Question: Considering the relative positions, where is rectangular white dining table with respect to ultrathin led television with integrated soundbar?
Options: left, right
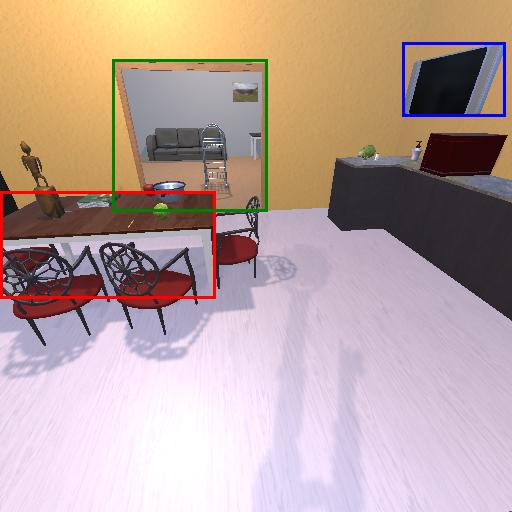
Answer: left